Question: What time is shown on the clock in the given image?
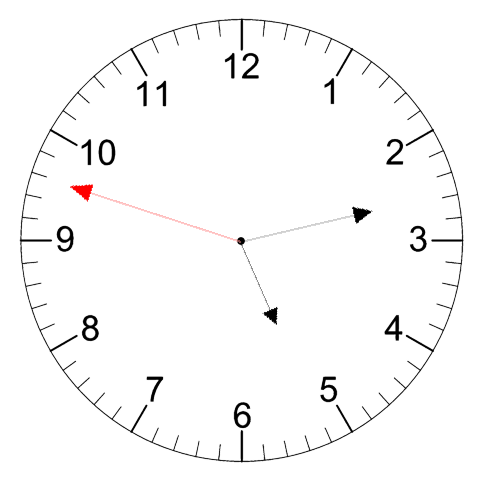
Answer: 05:12:48